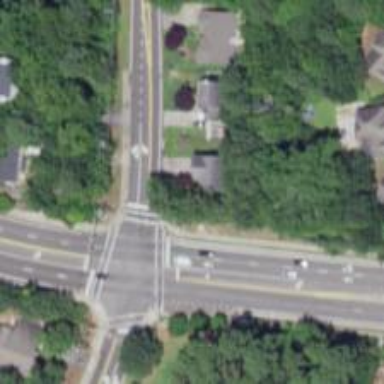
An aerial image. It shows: Controlled crossing on the road.